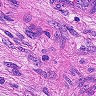
Metastatic tissue present: yes